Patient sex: F
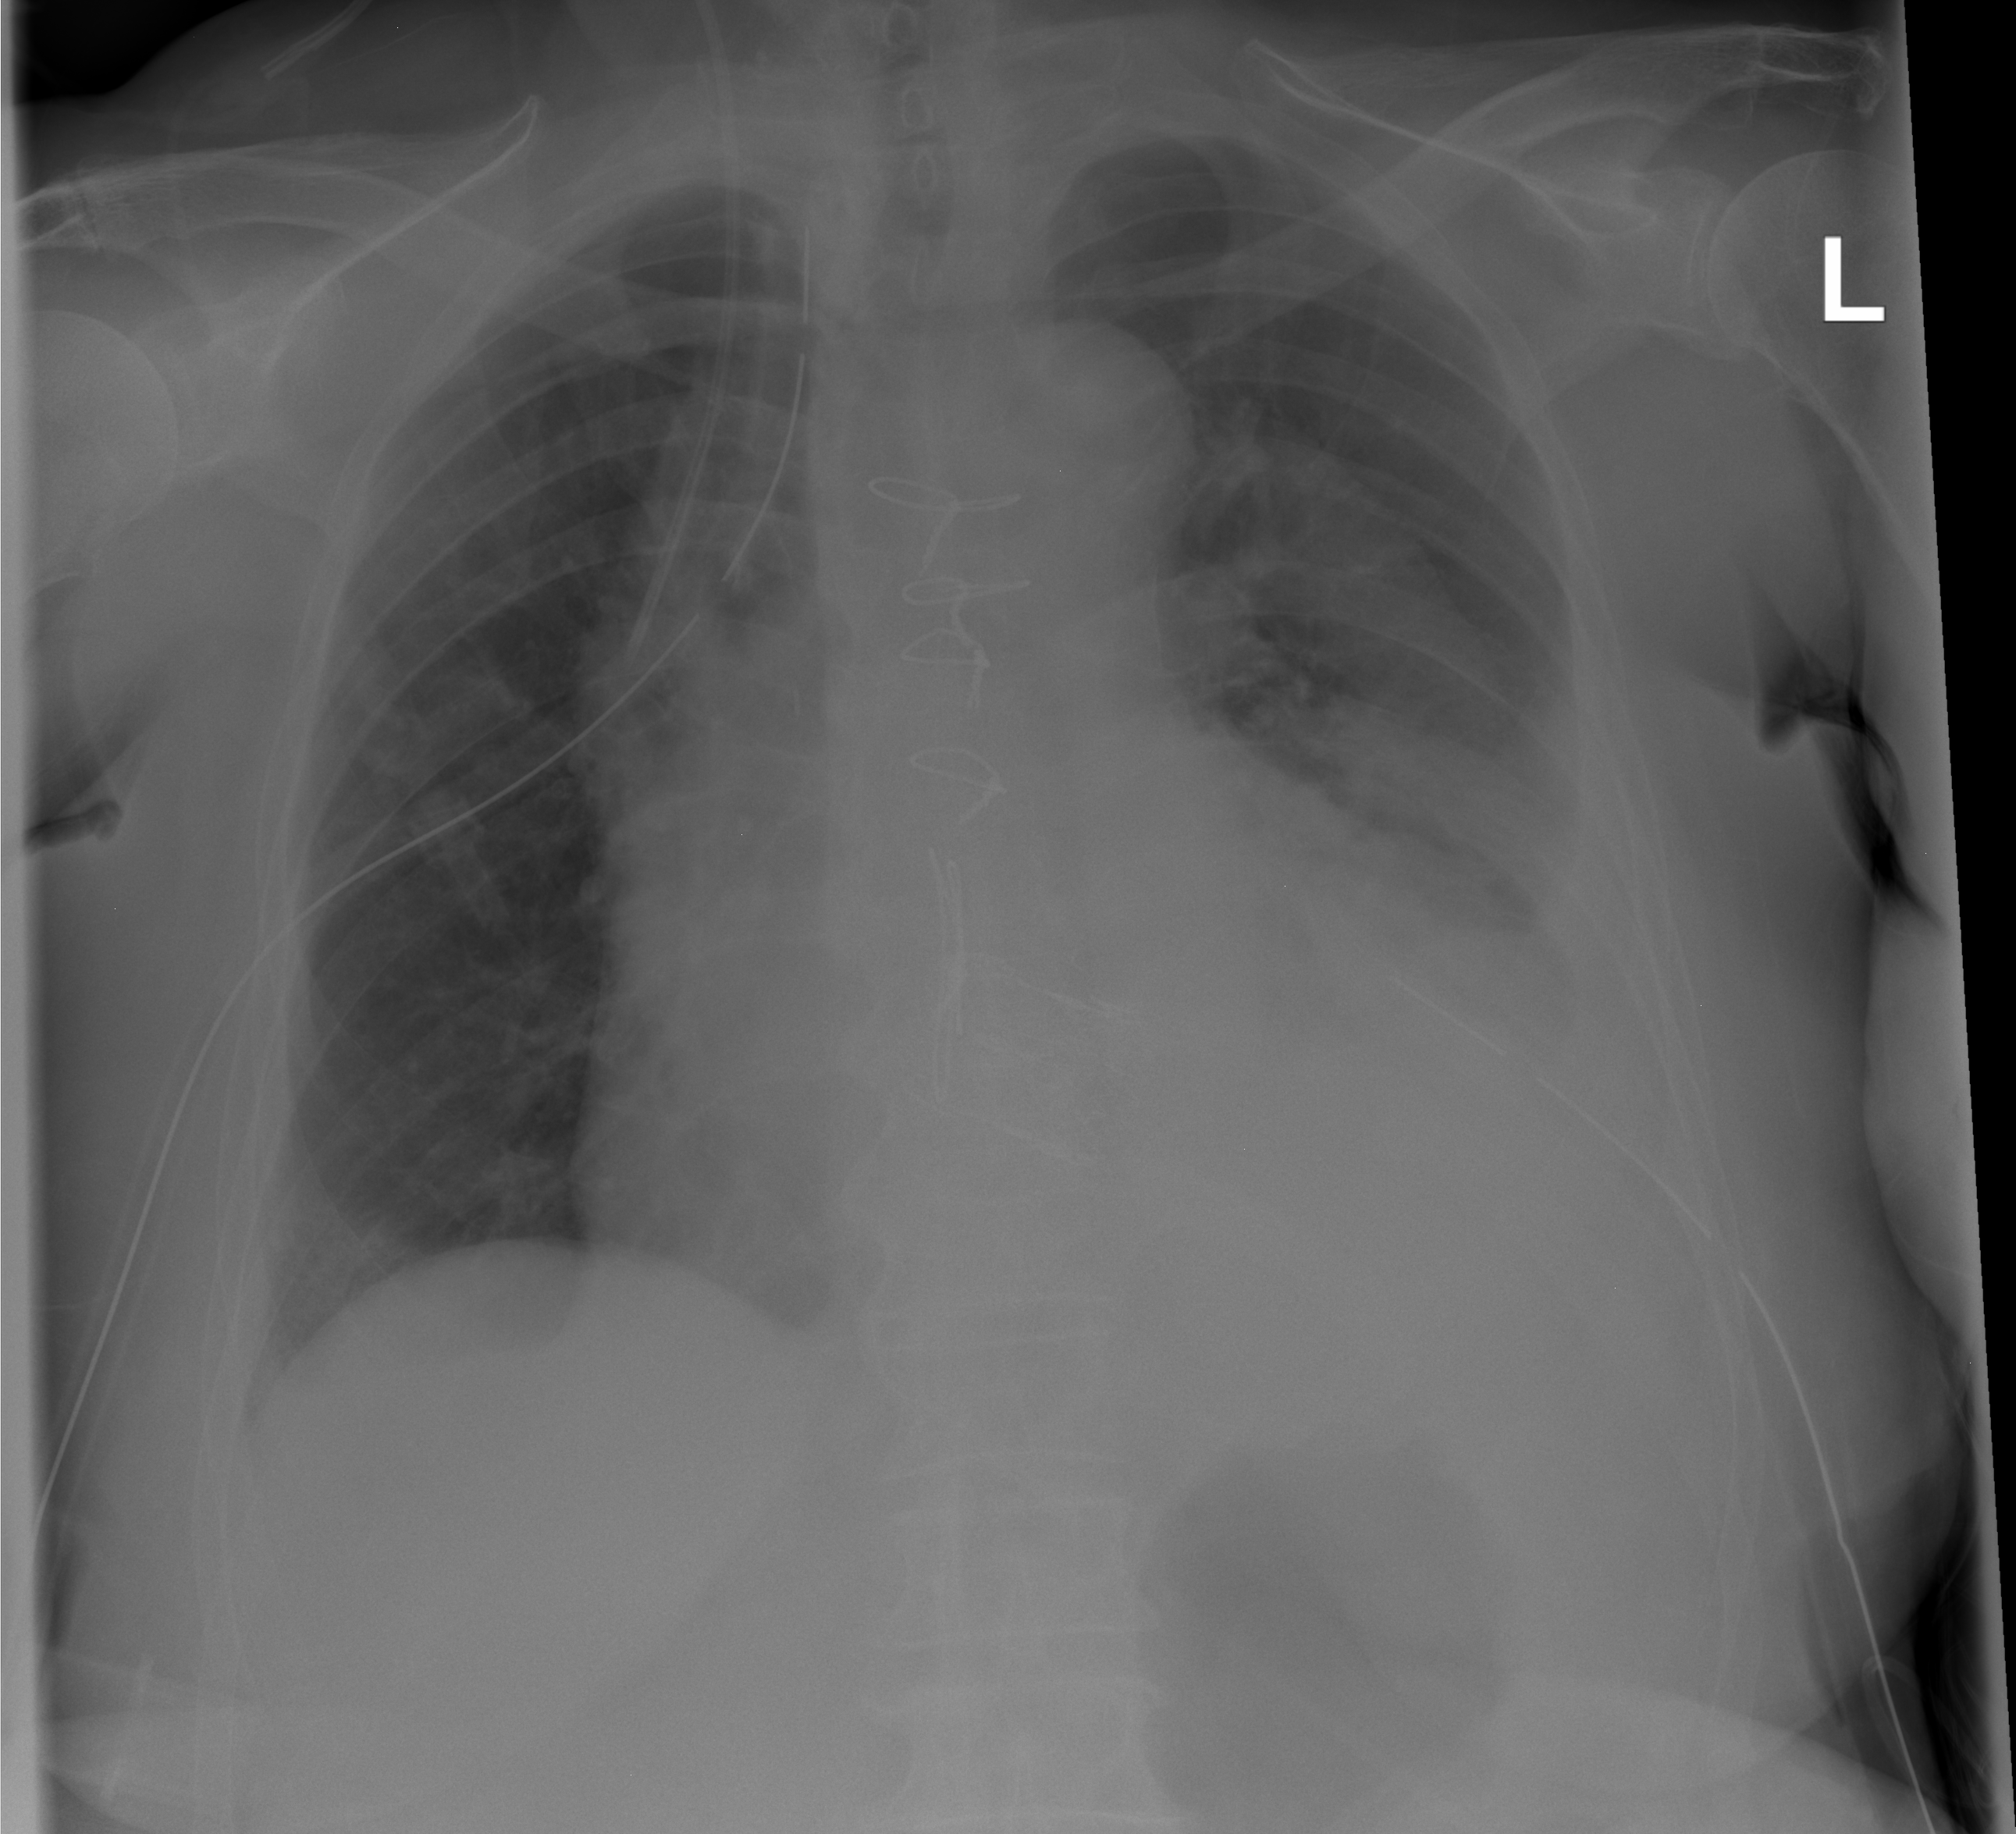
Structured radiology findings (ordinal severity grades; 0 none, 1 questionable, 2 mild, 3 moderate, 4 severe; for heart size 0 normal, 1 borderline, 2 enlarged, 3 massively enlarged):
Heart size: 2
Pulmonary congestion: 0
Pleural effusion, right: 0
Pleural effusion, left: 3
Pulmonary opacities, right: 0
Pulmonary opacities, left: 0
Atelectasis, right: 0
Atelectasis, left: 2